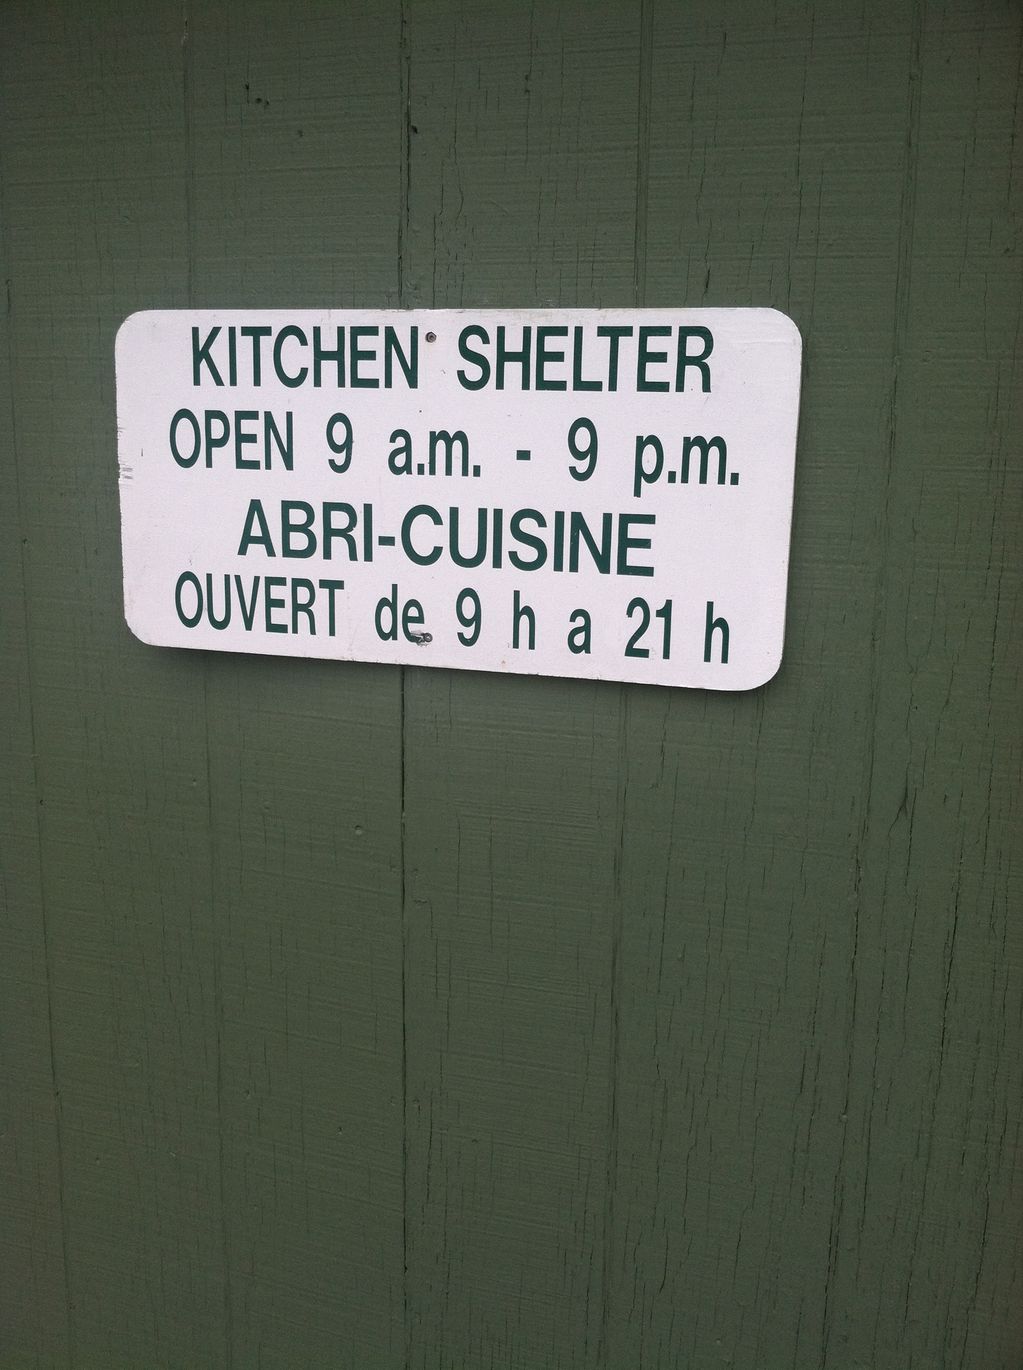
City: charlottetown